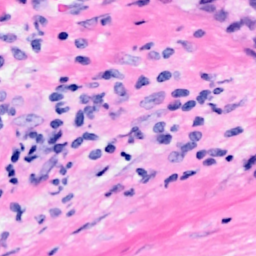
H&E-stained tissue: Breast